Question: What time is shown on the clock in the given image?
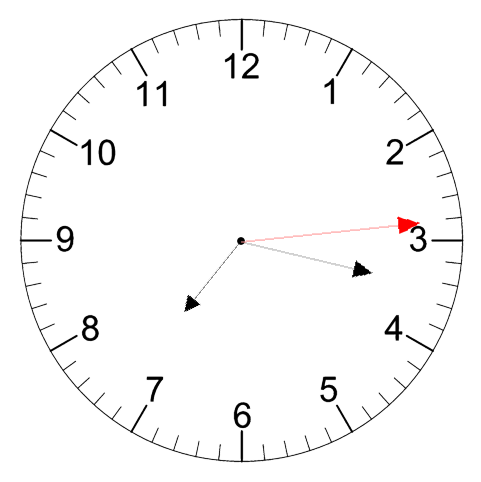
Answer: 07:17:14